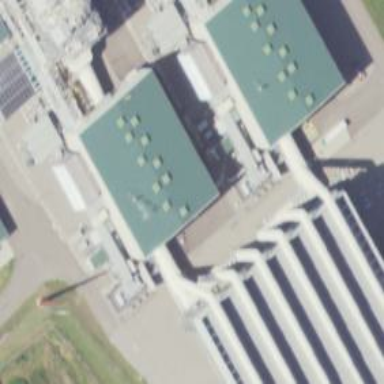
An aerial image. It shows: Gas-powered generator of the combined cycle type.